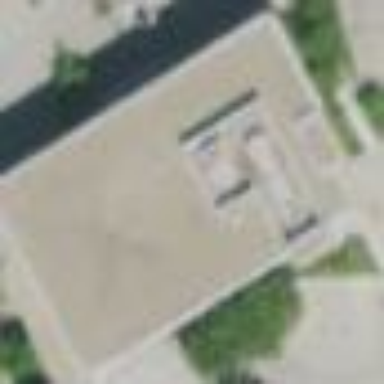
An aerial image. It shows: Office building.